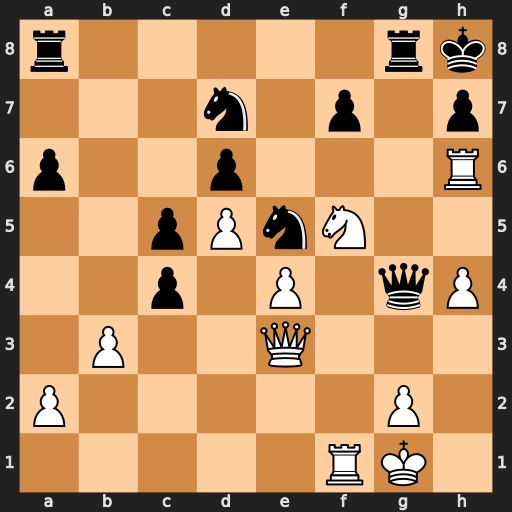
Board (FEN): r5rk/3n1p1p/p2p3R/2pPnN2/2p1P1qP/1P2Q3/P5P1/5RK1
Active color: w
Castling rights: -
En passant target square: -
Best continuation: Rxh7+ Kxh7 Qh6#